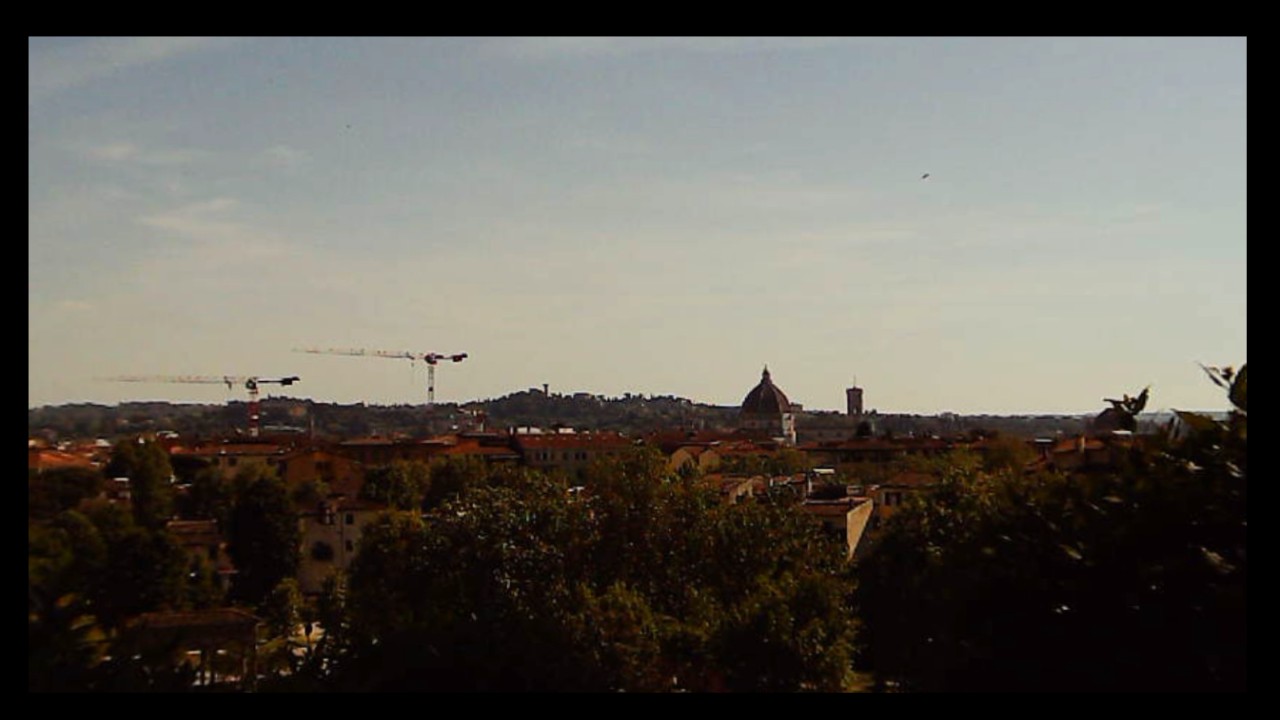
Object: DarwinFPV cineape20